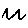
Label: zigzag